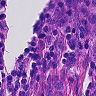
Metastatic tissue present: yes